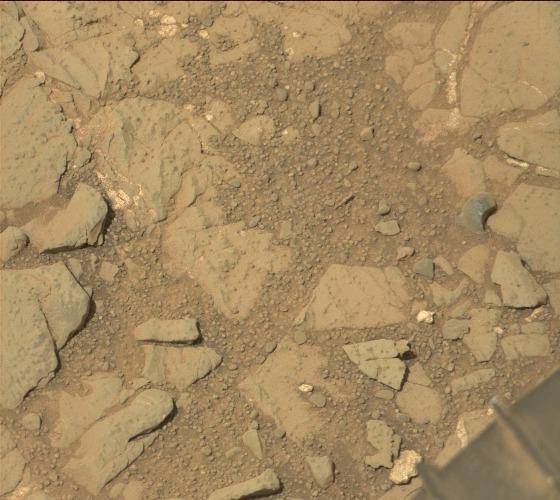
Terrain classes present: Background, Bedrock, Gravel / Sand / Soil, Rock, Shadow